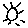
Label: sun